Question:
When the button on the panel on the right is pressed I want an instance of an image to be spawned in the blue panel. Im familiar with OOP but new to windows forms and so was not sure on how to create an object and have it instantiated this way. How would I create a parent class that would hold objects like this to be spawned whenever buttons are pressed in windows forms c#?
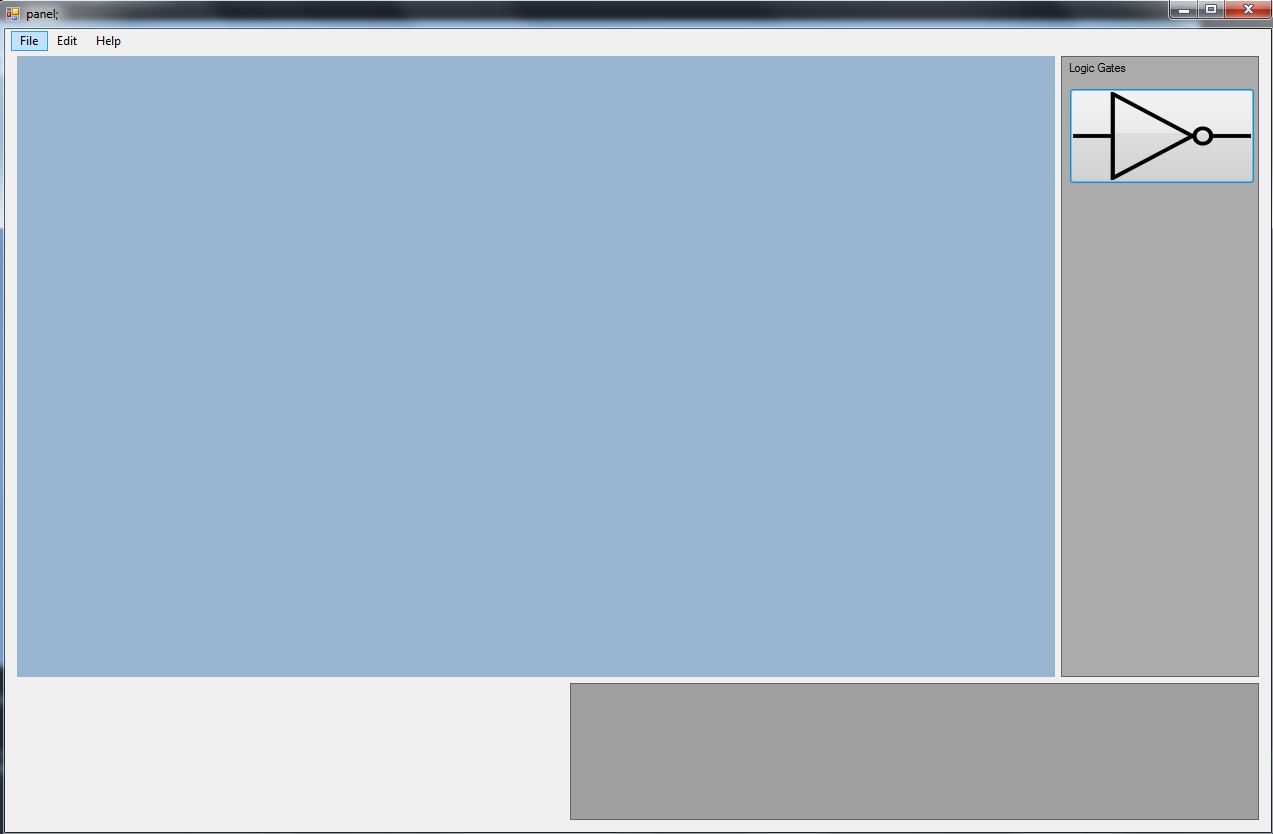
Answer: You can use this code:
'''
class Gates
{
public Button BtnNOT()
{
Button btnNOT = new Button();
btnNOT.Width = 100;
btnNOT.Height = 50;
btnNOT.Text = "some text...";
btnNOT.Image = some Image...;
// And what you want
return btnNOT;
}
public Button BtnAND() { ... }
public Button BtnOR() { ... }
// And other gates...
}
'''
Then when you click on the button in the right panel, this code run:
'''
Gates gates = new Gates();
bluePanel.Controls.Add(gates.BtnNOT());
'''
I hope it helps you